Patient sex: F
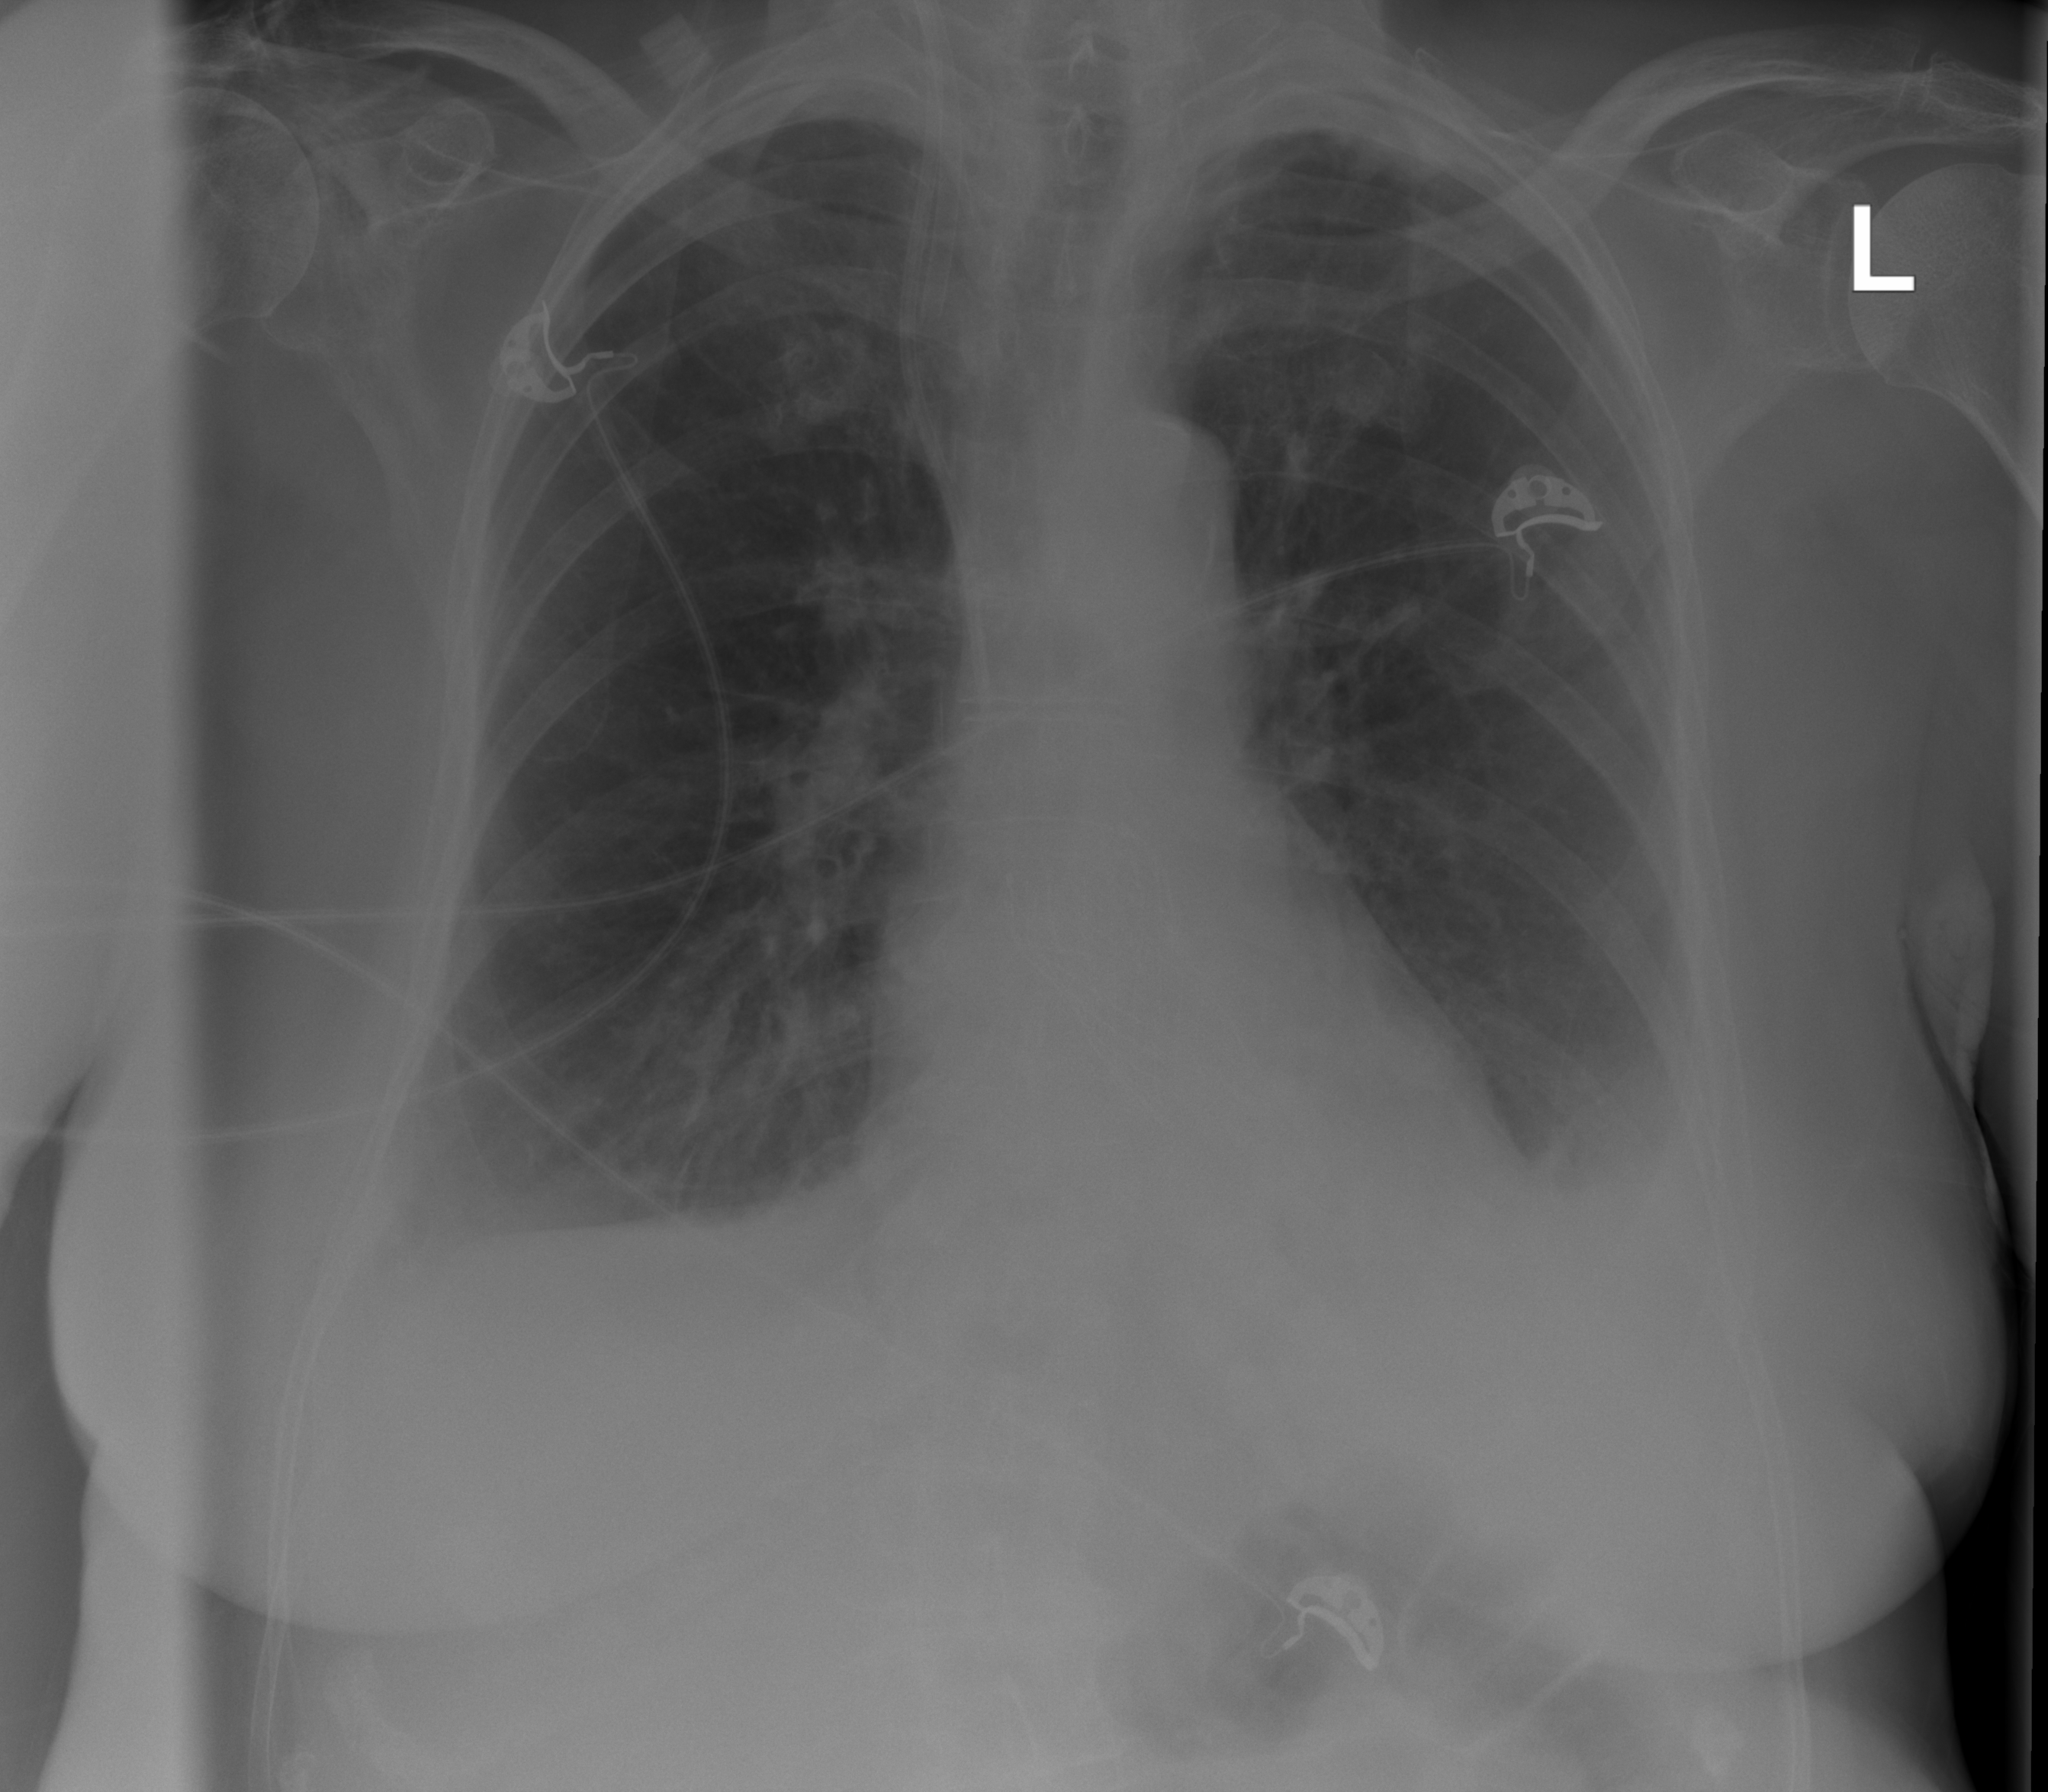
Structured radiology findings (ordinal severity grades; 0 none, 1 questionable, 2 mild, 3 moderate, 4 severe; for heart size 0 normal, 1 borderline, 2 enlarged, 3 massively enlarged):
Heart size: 1
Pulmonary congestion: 2
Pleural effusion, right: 1
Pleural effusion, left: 2
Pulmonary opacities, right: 2
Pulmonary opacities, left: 2
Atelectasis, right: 0
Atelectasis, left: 0